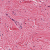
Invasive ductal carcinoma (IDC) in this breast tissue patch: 0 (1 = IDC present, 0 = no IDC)